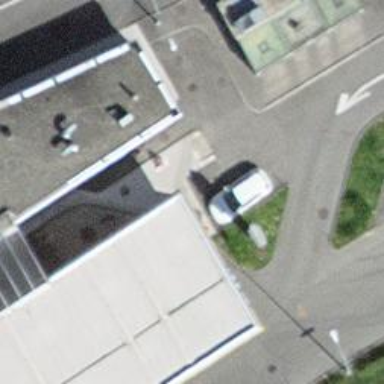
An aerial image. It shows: Fuel vending machine.